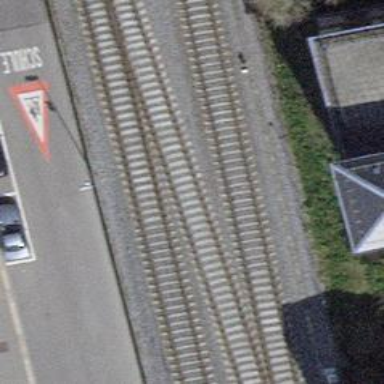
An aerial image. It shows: Single-track electrified railway siding with contact line for service.